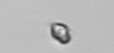
Label: Heterocapsa_rotundata